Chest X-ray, AP view. Patient: 31 years old, sex F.
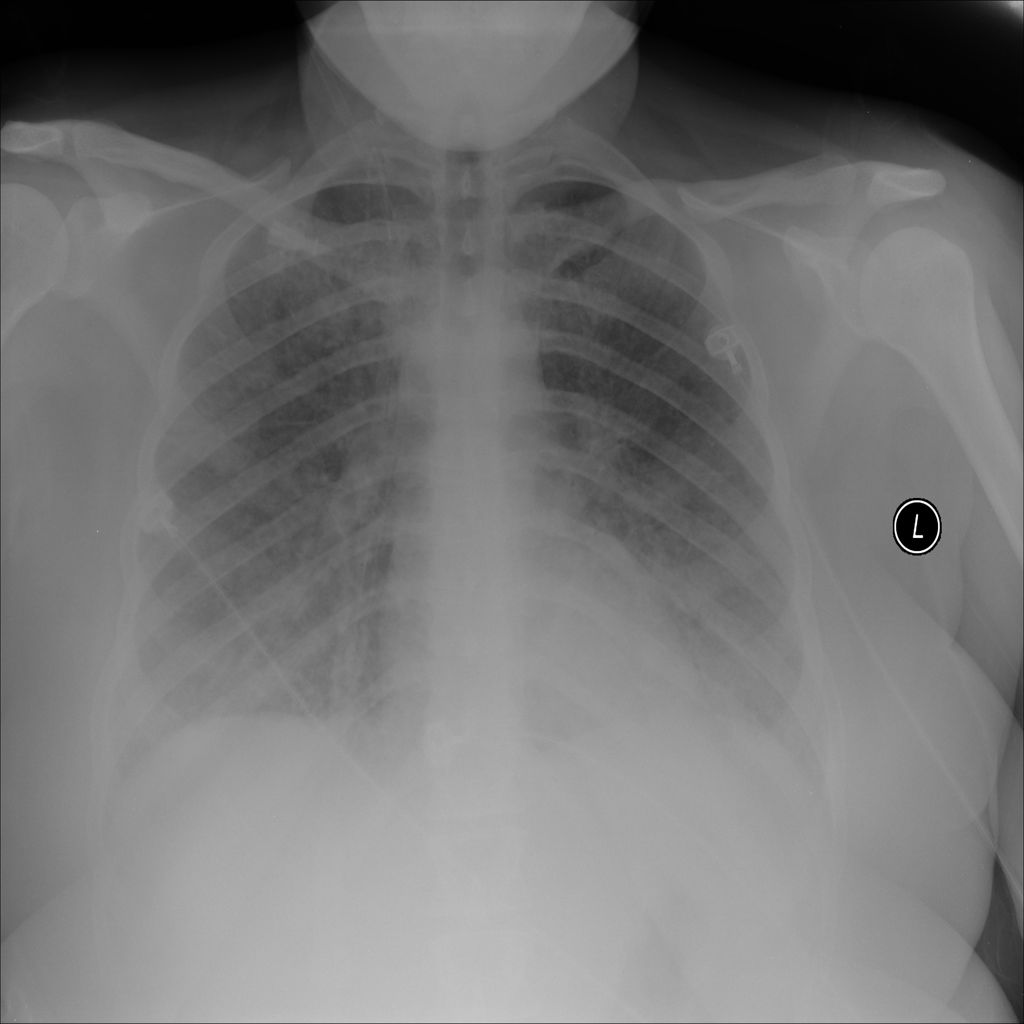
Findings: No Finding